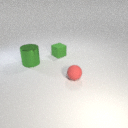
small green rubber cube behind small red rubber sphere